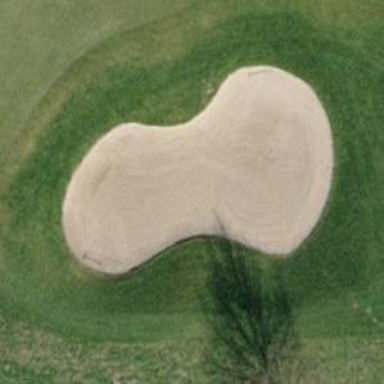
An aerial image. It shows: Golf bunker filled with sandy terrain.